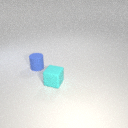
small cyan rubber cube to the right of small blue rubber cylinder